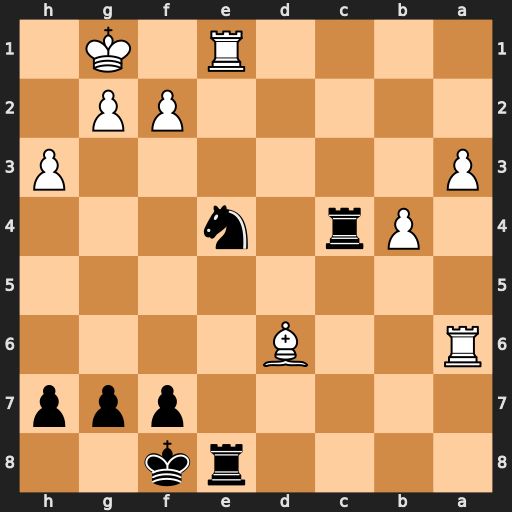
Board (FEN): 4rk2/5ppp/R2B4/8/1Pr1n3/P6P/5PP1/4R1K1
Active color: b
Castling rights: -
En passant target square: -
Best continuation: Nxd6 Rxe8+ Nxe8